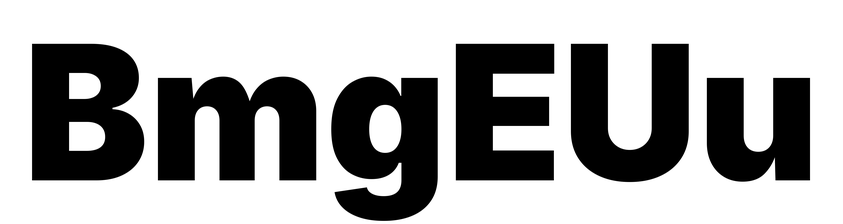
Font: Inter_Black